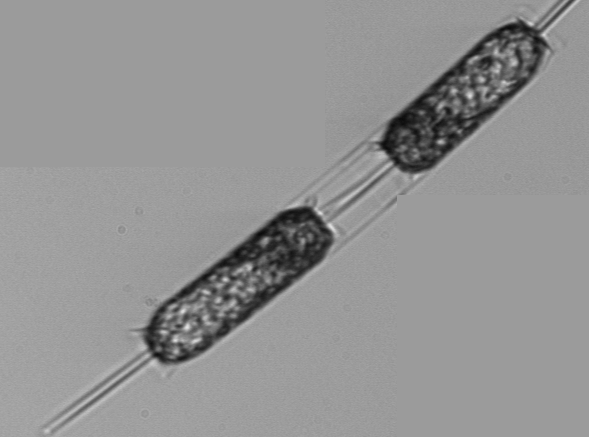
Label: Ditylum_brightwellii